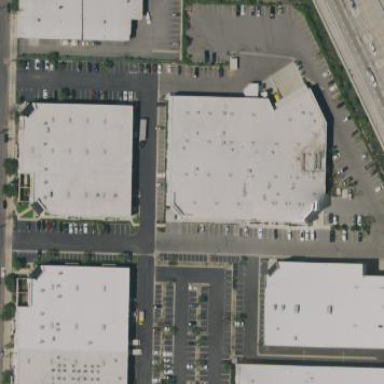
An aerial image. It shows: Industrial building.